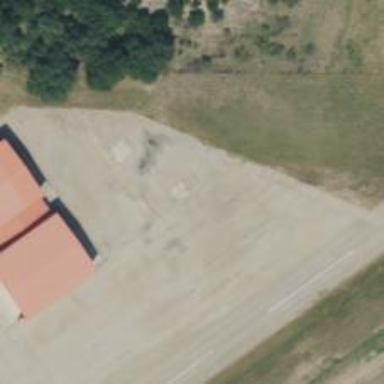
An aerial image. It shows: Image showing helipad at airport.